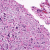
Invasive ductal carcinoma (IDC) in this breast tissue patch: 0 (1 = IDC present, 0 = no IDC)